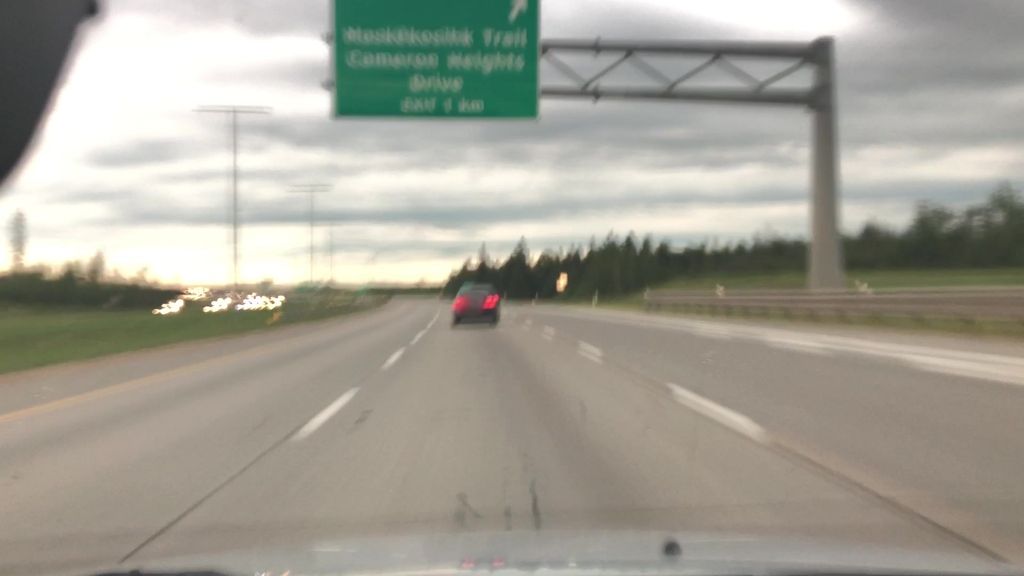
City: edmonton